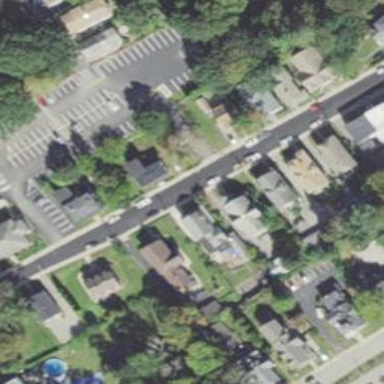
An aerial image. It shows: Residential driveway serving as service road.